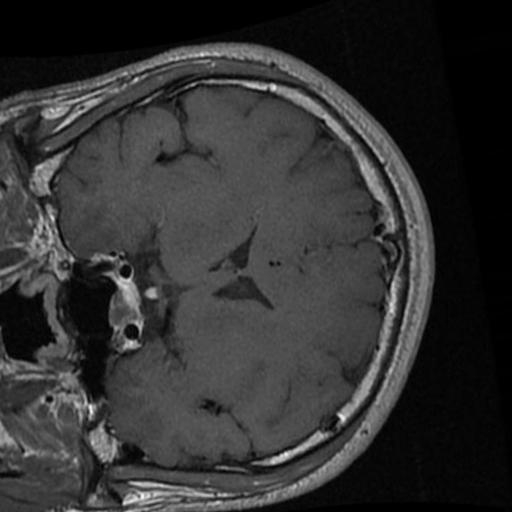
Label: brain_tumor